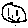
Label: smiley face